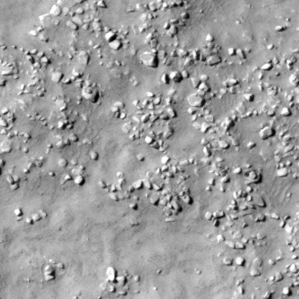
Label: non_frost